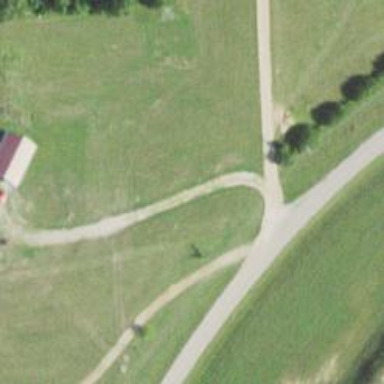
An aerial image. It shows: Driveway.